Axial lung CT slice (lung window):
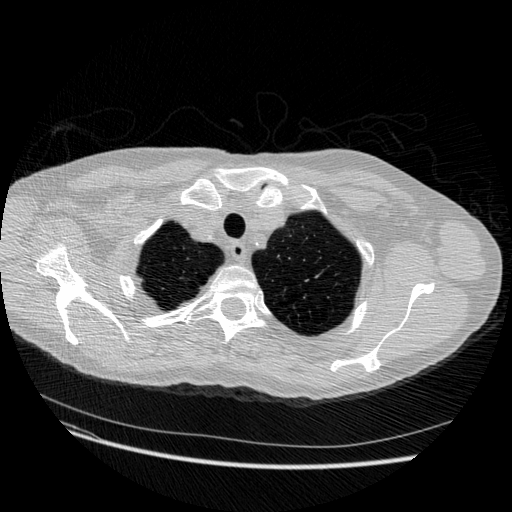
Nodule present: no